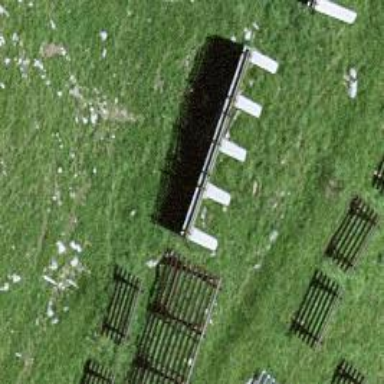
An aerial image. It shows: Snow fence that is man-made.